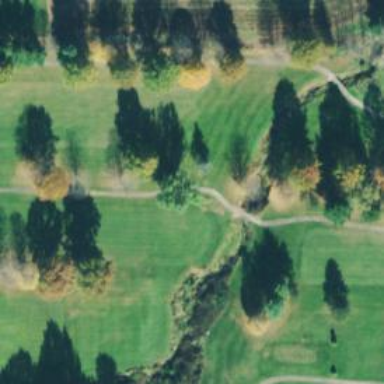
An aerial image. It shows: Golf hole.